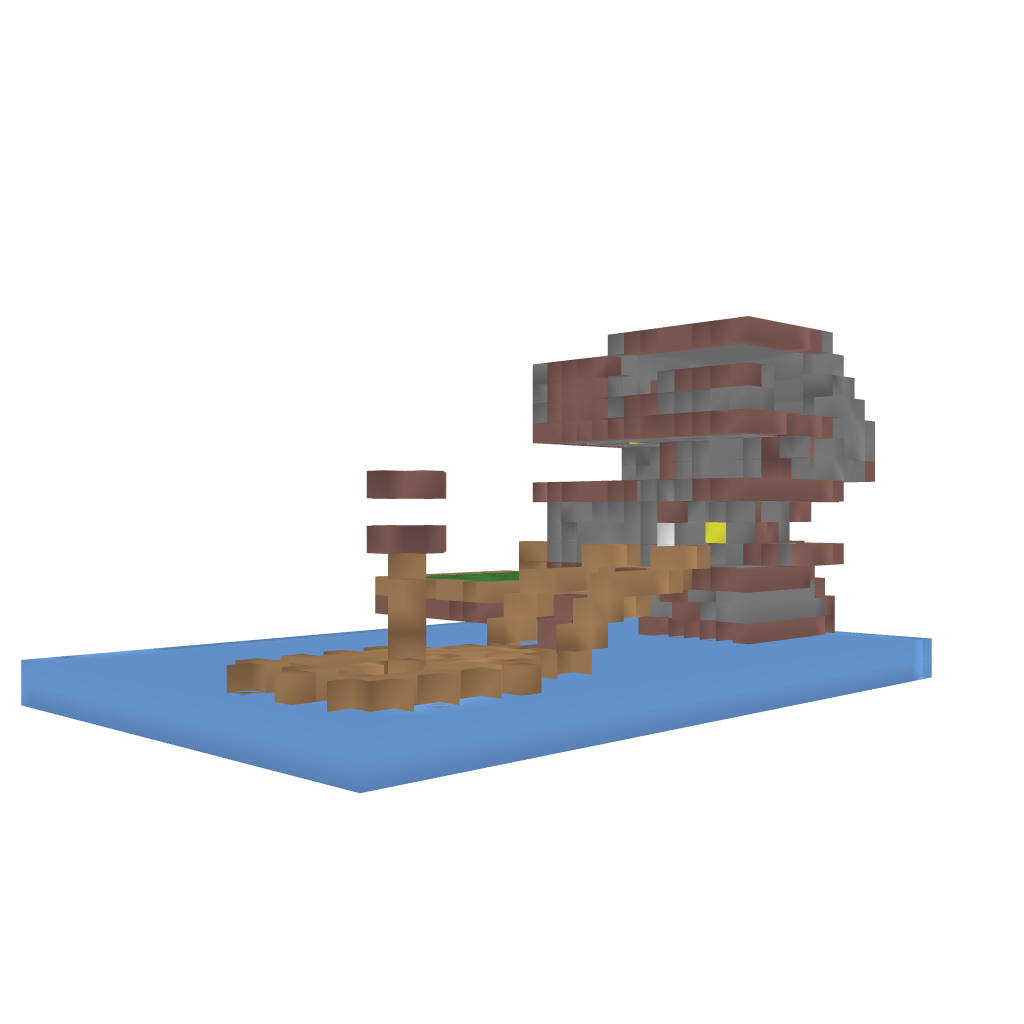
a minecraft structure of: Aecor Nidus bad low quality